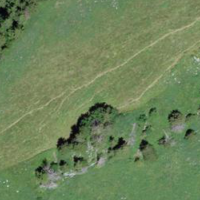
EUNIS habitat code: 25
Species observed at this site:
Rumex alpinus